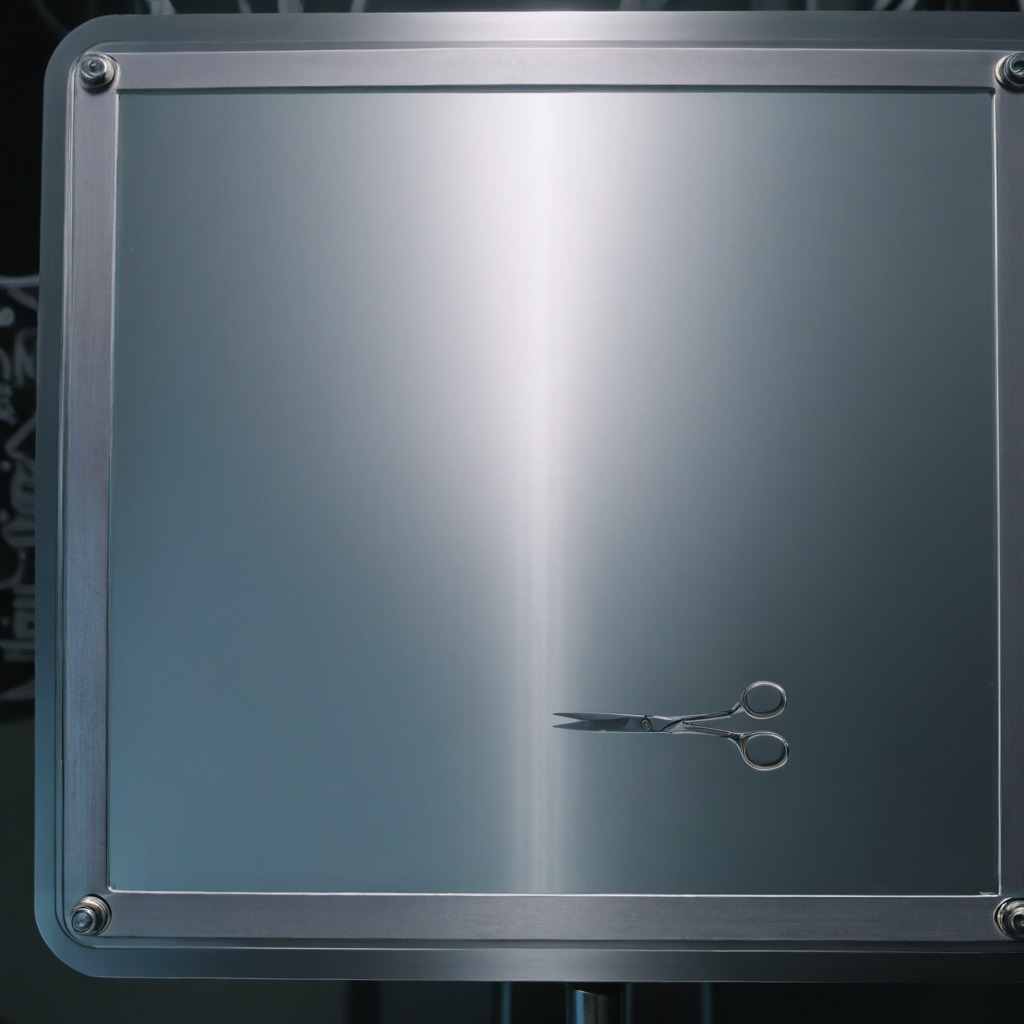
A scissor is lying on the metal table.